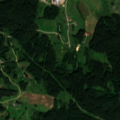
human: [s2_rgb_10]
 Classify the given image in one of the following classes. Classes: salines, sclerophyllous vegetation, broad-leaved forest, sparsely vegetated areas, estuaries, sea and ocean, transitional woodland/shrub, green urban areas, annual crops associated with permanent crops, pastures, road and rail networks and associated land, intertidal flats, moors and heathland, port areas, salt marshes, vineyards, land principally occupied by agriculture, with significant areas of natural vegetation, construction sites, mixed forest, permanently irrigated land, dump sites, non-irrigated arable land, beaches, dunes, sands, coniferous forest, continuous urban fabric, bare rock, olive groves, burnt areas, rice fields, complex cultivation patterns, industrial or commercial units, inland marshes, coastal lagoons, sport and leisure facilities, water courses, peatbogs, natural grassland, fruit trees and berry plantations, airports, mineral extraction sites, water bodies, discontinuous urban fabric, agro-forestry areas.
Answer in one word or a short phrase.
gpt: complex cultivation patterns, land principally occupied by agriculture, with significant areas of natural vegetation, mixed forest